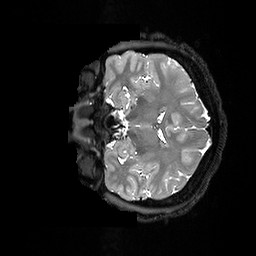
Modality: T2w
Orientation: coronal
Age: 35
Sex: female
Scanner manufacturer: ge
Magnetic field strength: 3 T
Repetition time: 3.202 s
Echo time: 0.06683 s